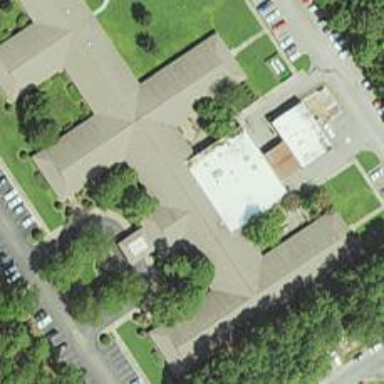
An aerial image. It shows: Nursing home.